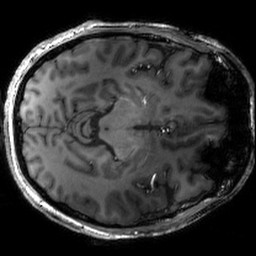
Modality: T1w
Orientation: axial
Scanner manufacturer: siemens
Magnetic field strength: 6.98 T
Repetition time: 1.8 s
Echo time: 0.00297 s